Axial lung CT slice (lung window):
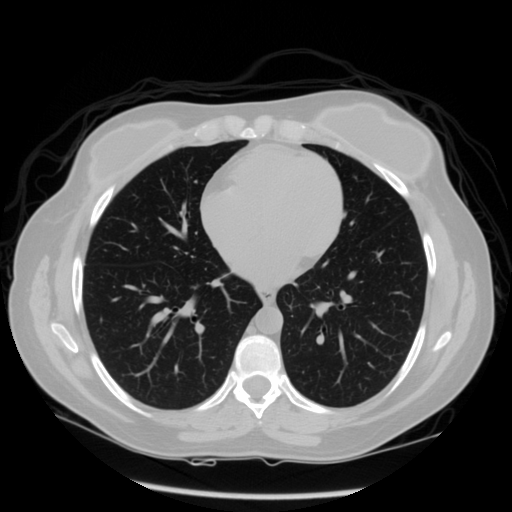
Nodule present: no